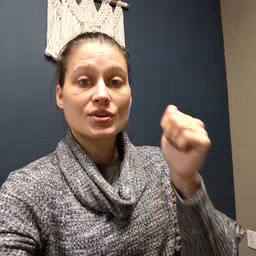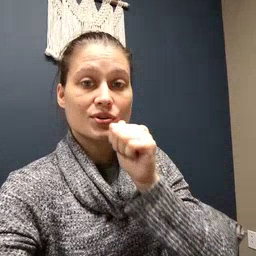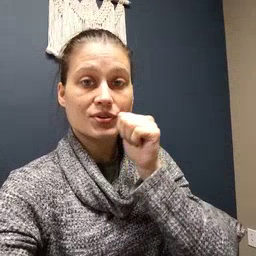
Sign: girl